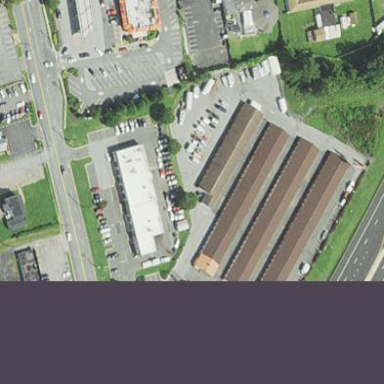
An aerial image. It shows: Commercial area with storage rental shop surrounded by fence.